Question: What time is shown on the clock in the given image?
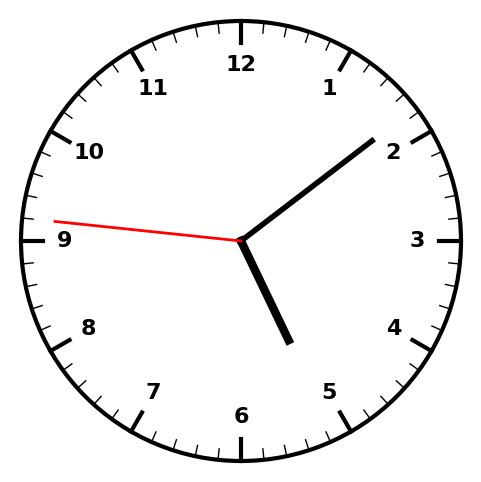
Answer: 05:08:46